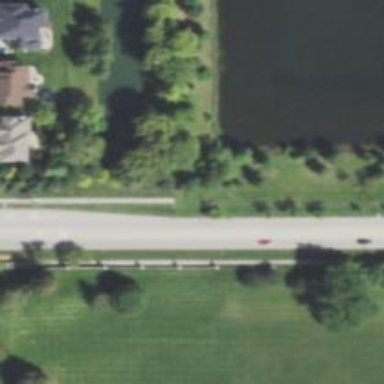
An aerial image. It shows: Tertiary road with asphalt surface and separate sidewalk.